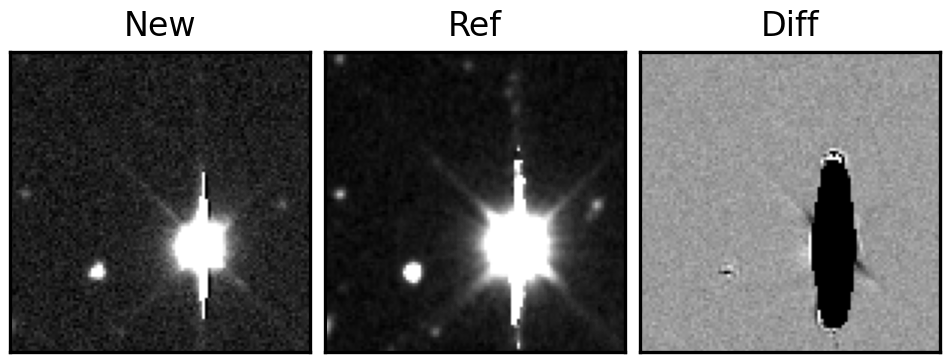
Label: bogus